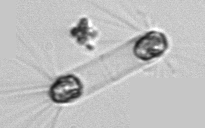
Label: Corethron_hystrix